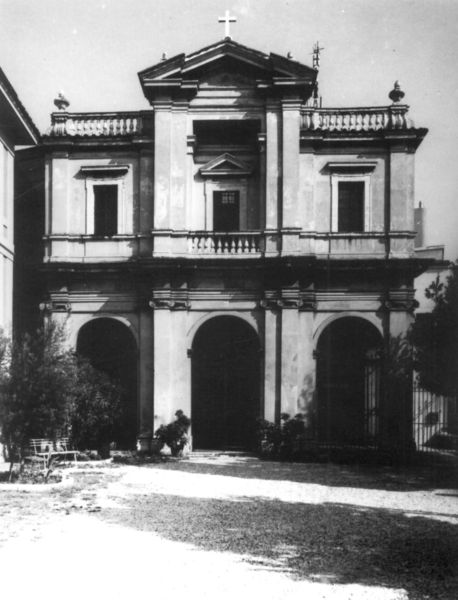
Titel: Rom, St. Bibiana
Künstler: Giovanni Lorenzo Bernini
Standort: Rom, Kirche St. Bibiana (EU - I - Latium)
Schlagwörter: balkon, pilaster, kreuz, balustrade, rundbögen